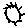
Label: sun